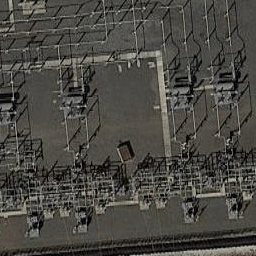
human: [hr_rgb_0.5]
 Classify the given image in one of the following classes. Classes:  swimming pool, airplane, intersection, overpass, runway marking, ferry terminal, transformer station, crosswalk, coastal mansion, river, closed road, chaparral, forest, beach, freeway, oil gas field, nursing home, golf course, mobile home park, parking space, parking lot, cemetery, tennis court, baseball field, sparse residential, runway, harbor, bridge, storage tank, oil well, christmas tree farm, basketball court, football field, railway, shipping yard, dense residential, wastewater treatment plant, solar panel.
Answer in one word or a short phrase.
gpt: transformer station